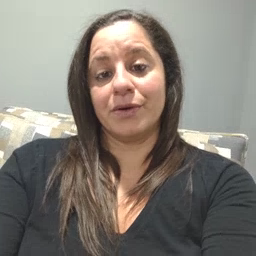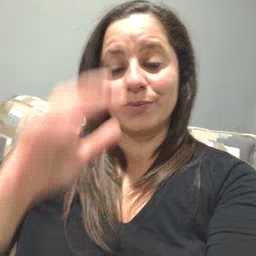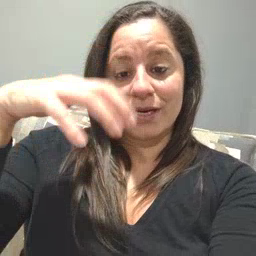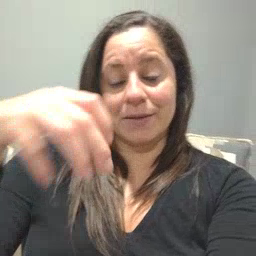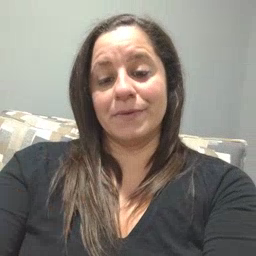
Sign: rain